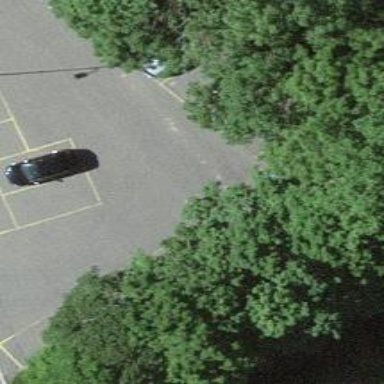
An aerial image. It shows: Parking aisle designated as service road.